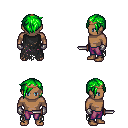
a pixel art fantasy rpg character, male body template, human, dark skin, black tattered cape, magenta pants, green pixie cut hairstyle, bronze tiara, metal gloves, dagger, four views (front, back, left, right), 2x2 character sprite sheet, small pixel art, hard edges, no anti-aliasing